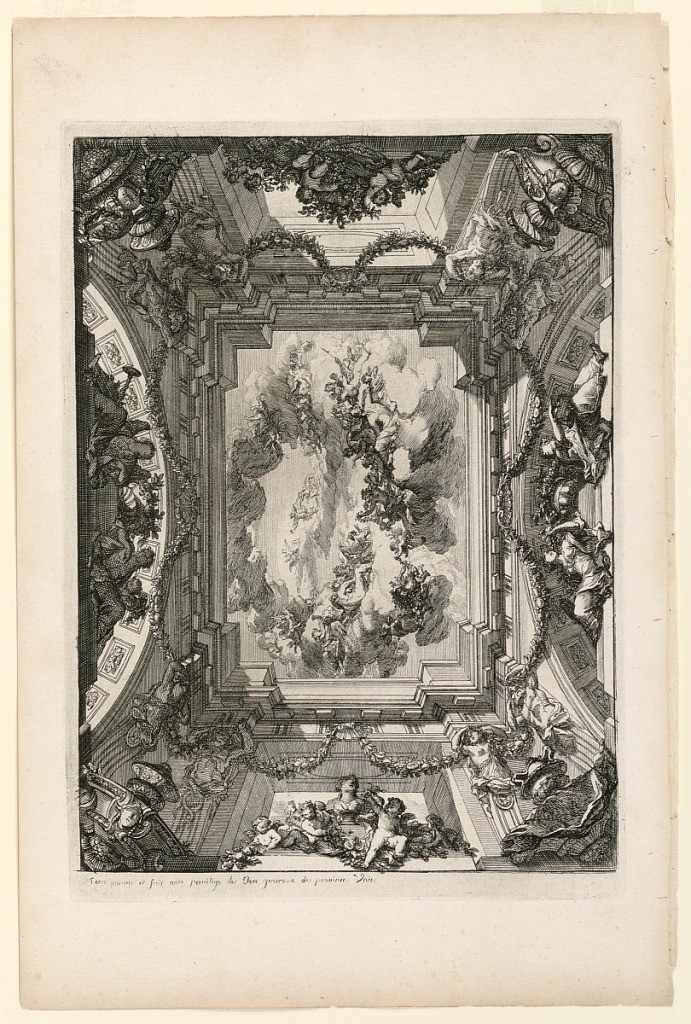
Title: Plate in Nouveaux livres de peintures de salles et d’escaliers (New Books on Paintings for Rooms and Stairs)
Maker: Daniel Marot, French, active in the Netherlands and England, 1661–1752
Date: ca. 1700
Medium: Etching and engraving on white laid paper
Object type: Print
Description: Rectangular painted ceiling in trompe l'oeil effect; with several figures on clouds in the sky. Sculptural figures and garlands cover the area surrounding the sky section. At the bottom, female bust surrounded by putti.